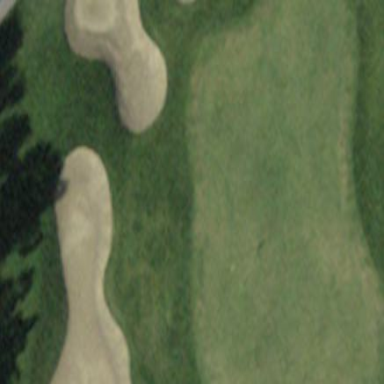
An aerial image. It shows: Picturesque green golfing area with grass land use.